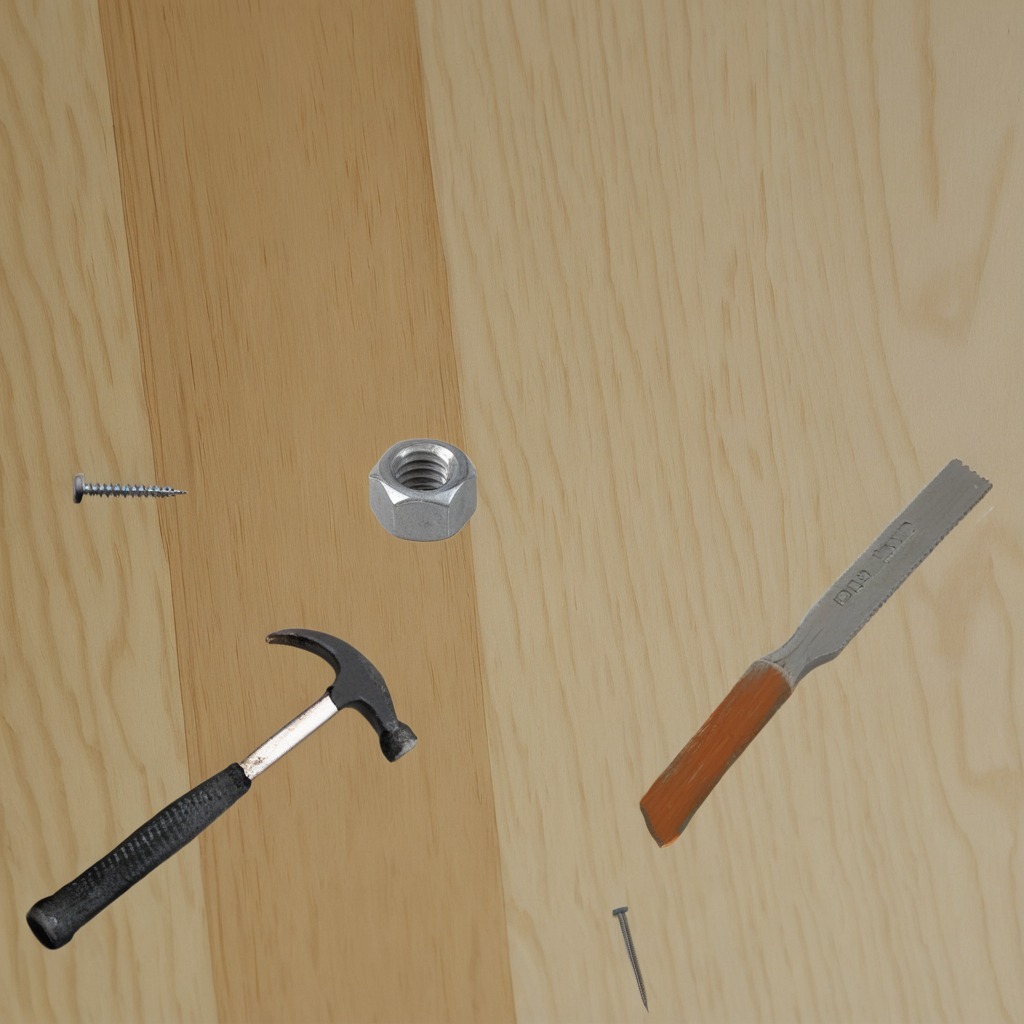
A hammer, an iron nail, a metal machine screw, a handheld metal saw, and a metal nut are lying on the plywood surface.